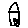
Label: house